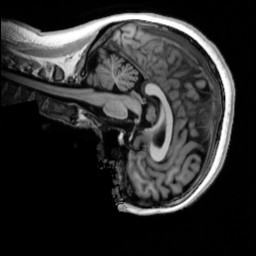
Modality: T1w
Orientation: sagittal
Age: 28
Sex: female
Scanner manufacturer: siemens
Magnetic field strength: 3 T
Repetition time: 4 s
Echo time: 0.00289 s